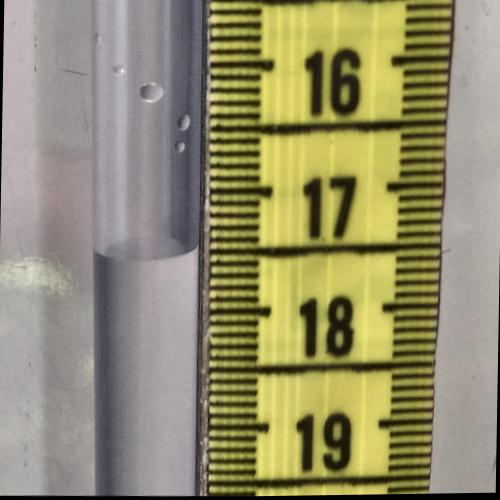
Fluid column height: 17.5 cm